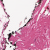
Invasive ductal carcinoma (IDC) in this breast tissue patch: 0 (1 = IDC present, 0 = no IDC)